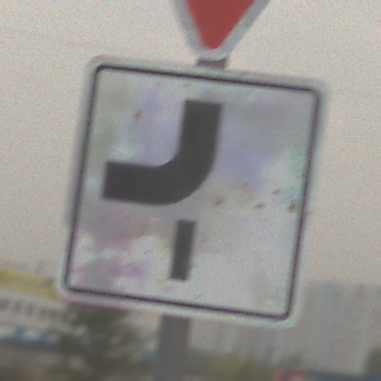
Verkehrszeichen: VerlaufVorfahrtsstrasse7
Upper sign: VorfahrtGewaehren
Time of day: MorningAfternoon
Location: Outdoor (Suburban)
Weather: Overcast
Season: NotSpecified
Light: Natural